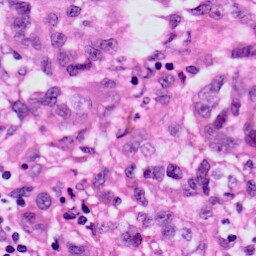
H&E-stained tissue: Skin